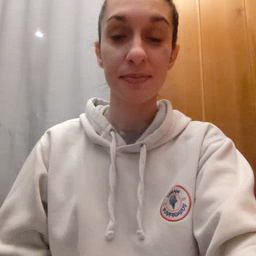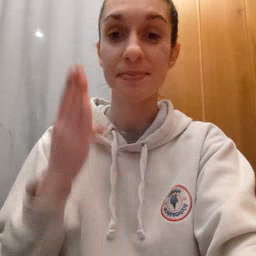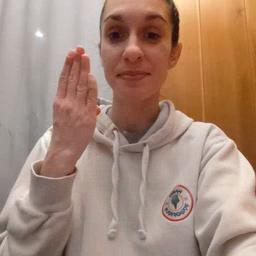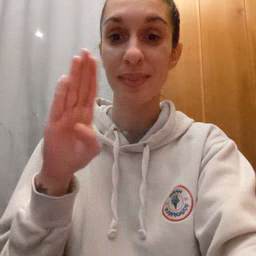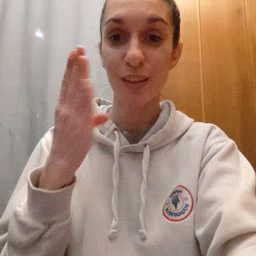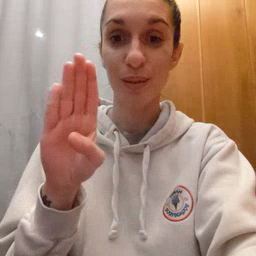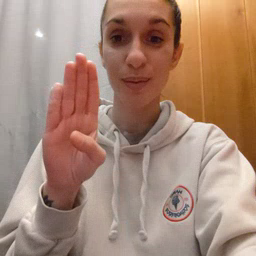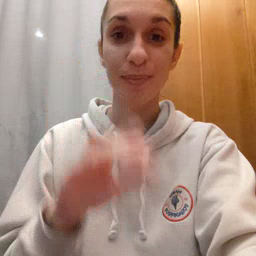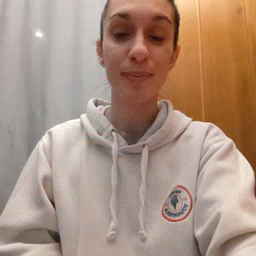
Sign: blue